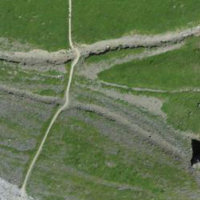
EUNIS habitat code: 26
Species observed at this site:
Campanula barbata